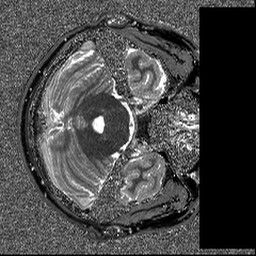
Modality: T1map
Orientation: axial
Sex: male